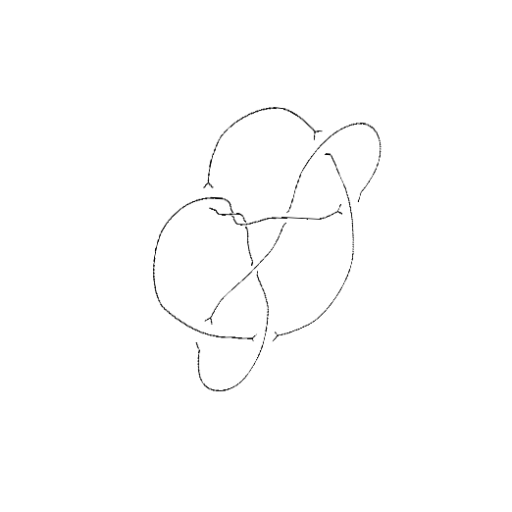
Crossing number: 9